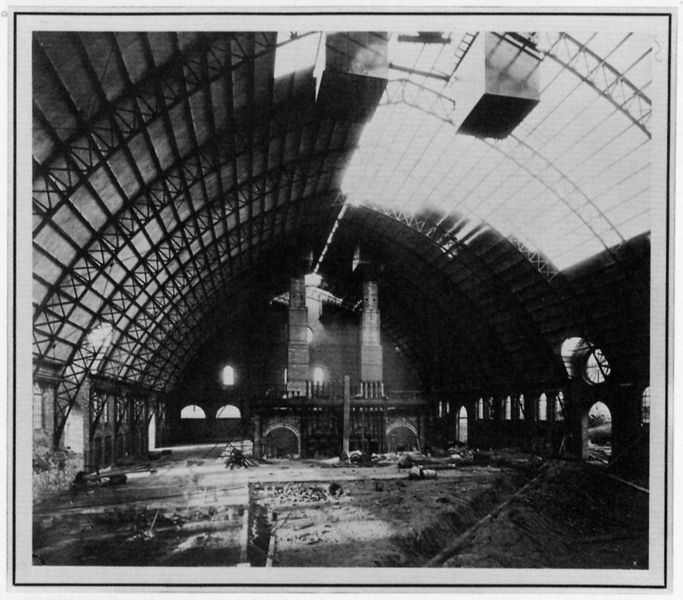
Titel: Bau des Retortenhauses der englischen Gasanstalt in Berlin
Künstler: Deutscher Photograph
Standort: Berlin
Institution: Technische Universität, Plansammlung
Schlagwörter: dunkel, schatten, weiß, sand, fenster, glas, grau, hell, holz, licht, lichter, raum, schwarz, säule, säulen, tür, dach, architektur, steine, innenraum, erde, gatter, gitter, sonne, boden, decke, kamin, ofen, rund, turm, düster, ansicht, bogen, perspektive, türen, leere, sonnenlicht, verlassen, zug, mauer, ziegel, fabrik, saal, industrie, rundbogen, schutt, kuppel, dampf, katastrophe, krieg, schaden, architecture, hall, white, window, black, modern, reflexe, metall, durchgang, tiefe, gestell, tor, leuchten, halle, fluchtlinien, foto, fotografie, photographie, eingang, eisen, maschine, ruine, gerüst, gewölbe, stangen, türme, rundfenster, beton, denkmal, schwarzweiss, staub, bahnhof, kiste, photo, tore, stäbe, quader, rosette, fluchtpunkt, karg, struktur, sonnenstrahlen, industrialisierung, konstruktion, building, zerstört, steel, ausgang, kreig, filigran, stahl, verstrebungen, träger, streben, asche, bau, scheinen, tonne, abriss, bauwerk, bauschutt, baustelle, architekt, verstrebung, neubau, umbau, länge, schwrzweiß, dachkonstruktion, durchsicht, hangar, stahlkonstruktion, construction, fabrikhalle, stahlträger, factory, gare, eisenträger, large, fotografoe, bombe, grabung, fotograf, durchzug, photography, impressive, big, iron, haale, industrial, baustele, eisen stahl, glase, hablbogenfenster, ka,in, stahldach, trägefr, bauphase, 19. jahrhundert, 19th century, 19. jh., destroyed, rocket, missile, hohen raum, oven, progress, glass hall, world expo, photographie black and white